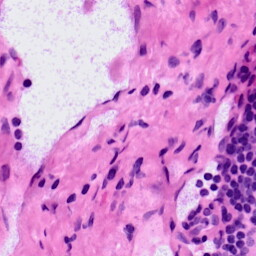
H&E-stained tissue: LymphNode